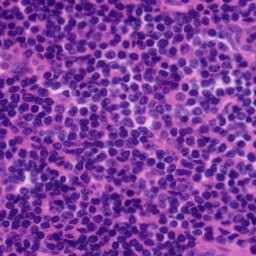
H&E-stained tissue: Tonsil